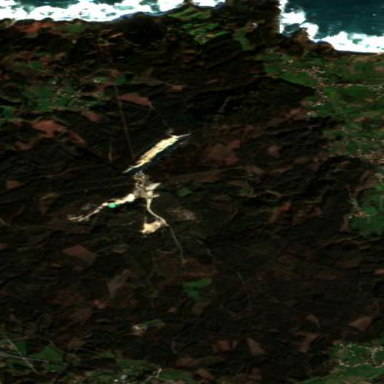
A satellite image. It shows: Quarry area.